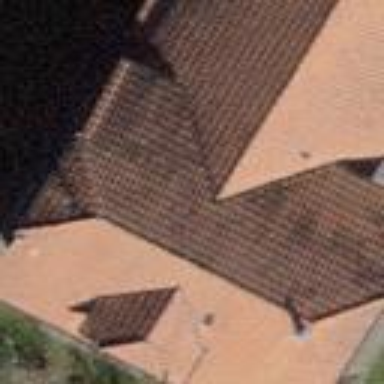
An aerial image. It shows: Building with tiled roof.